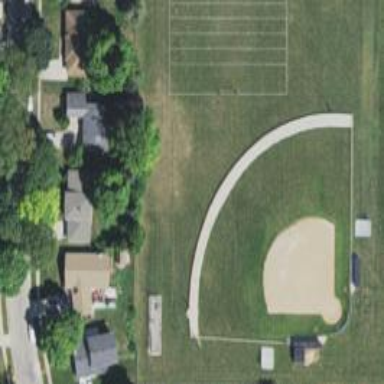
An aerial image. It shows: Baseball pitch for leisure land activities.